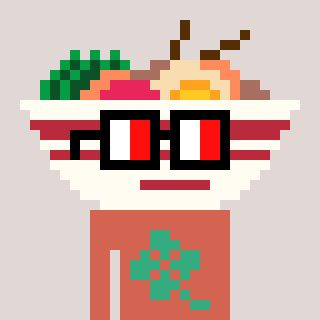
a pixel art character with square glasses with black frames and red eyes, a noodles-shaped head and a peachy-colored body on a warm background